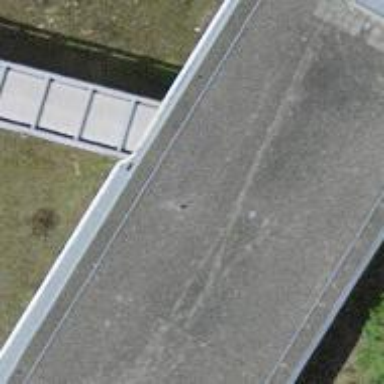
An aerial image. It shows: Footway made of paving stones.